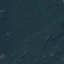
Land use / land cover: Forest